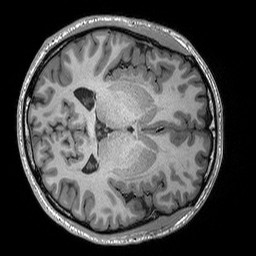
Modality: T1w
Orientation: axial
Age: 21
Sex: male
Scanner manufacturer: siemens
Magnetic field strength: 3 T
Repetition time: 2.3 s
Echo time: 0.00298 s